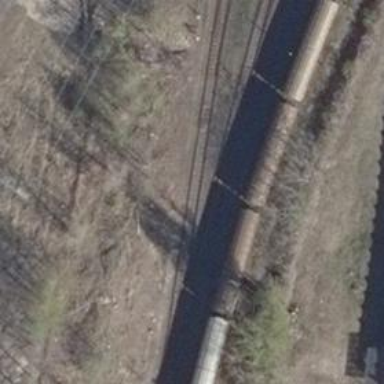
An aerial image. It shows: Railway switch.